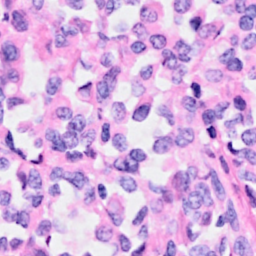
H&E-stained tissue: Breast